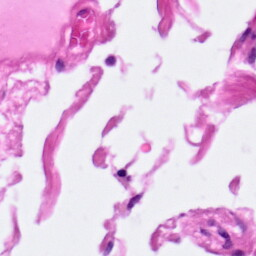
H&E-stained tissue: Pancreatic